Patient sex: M
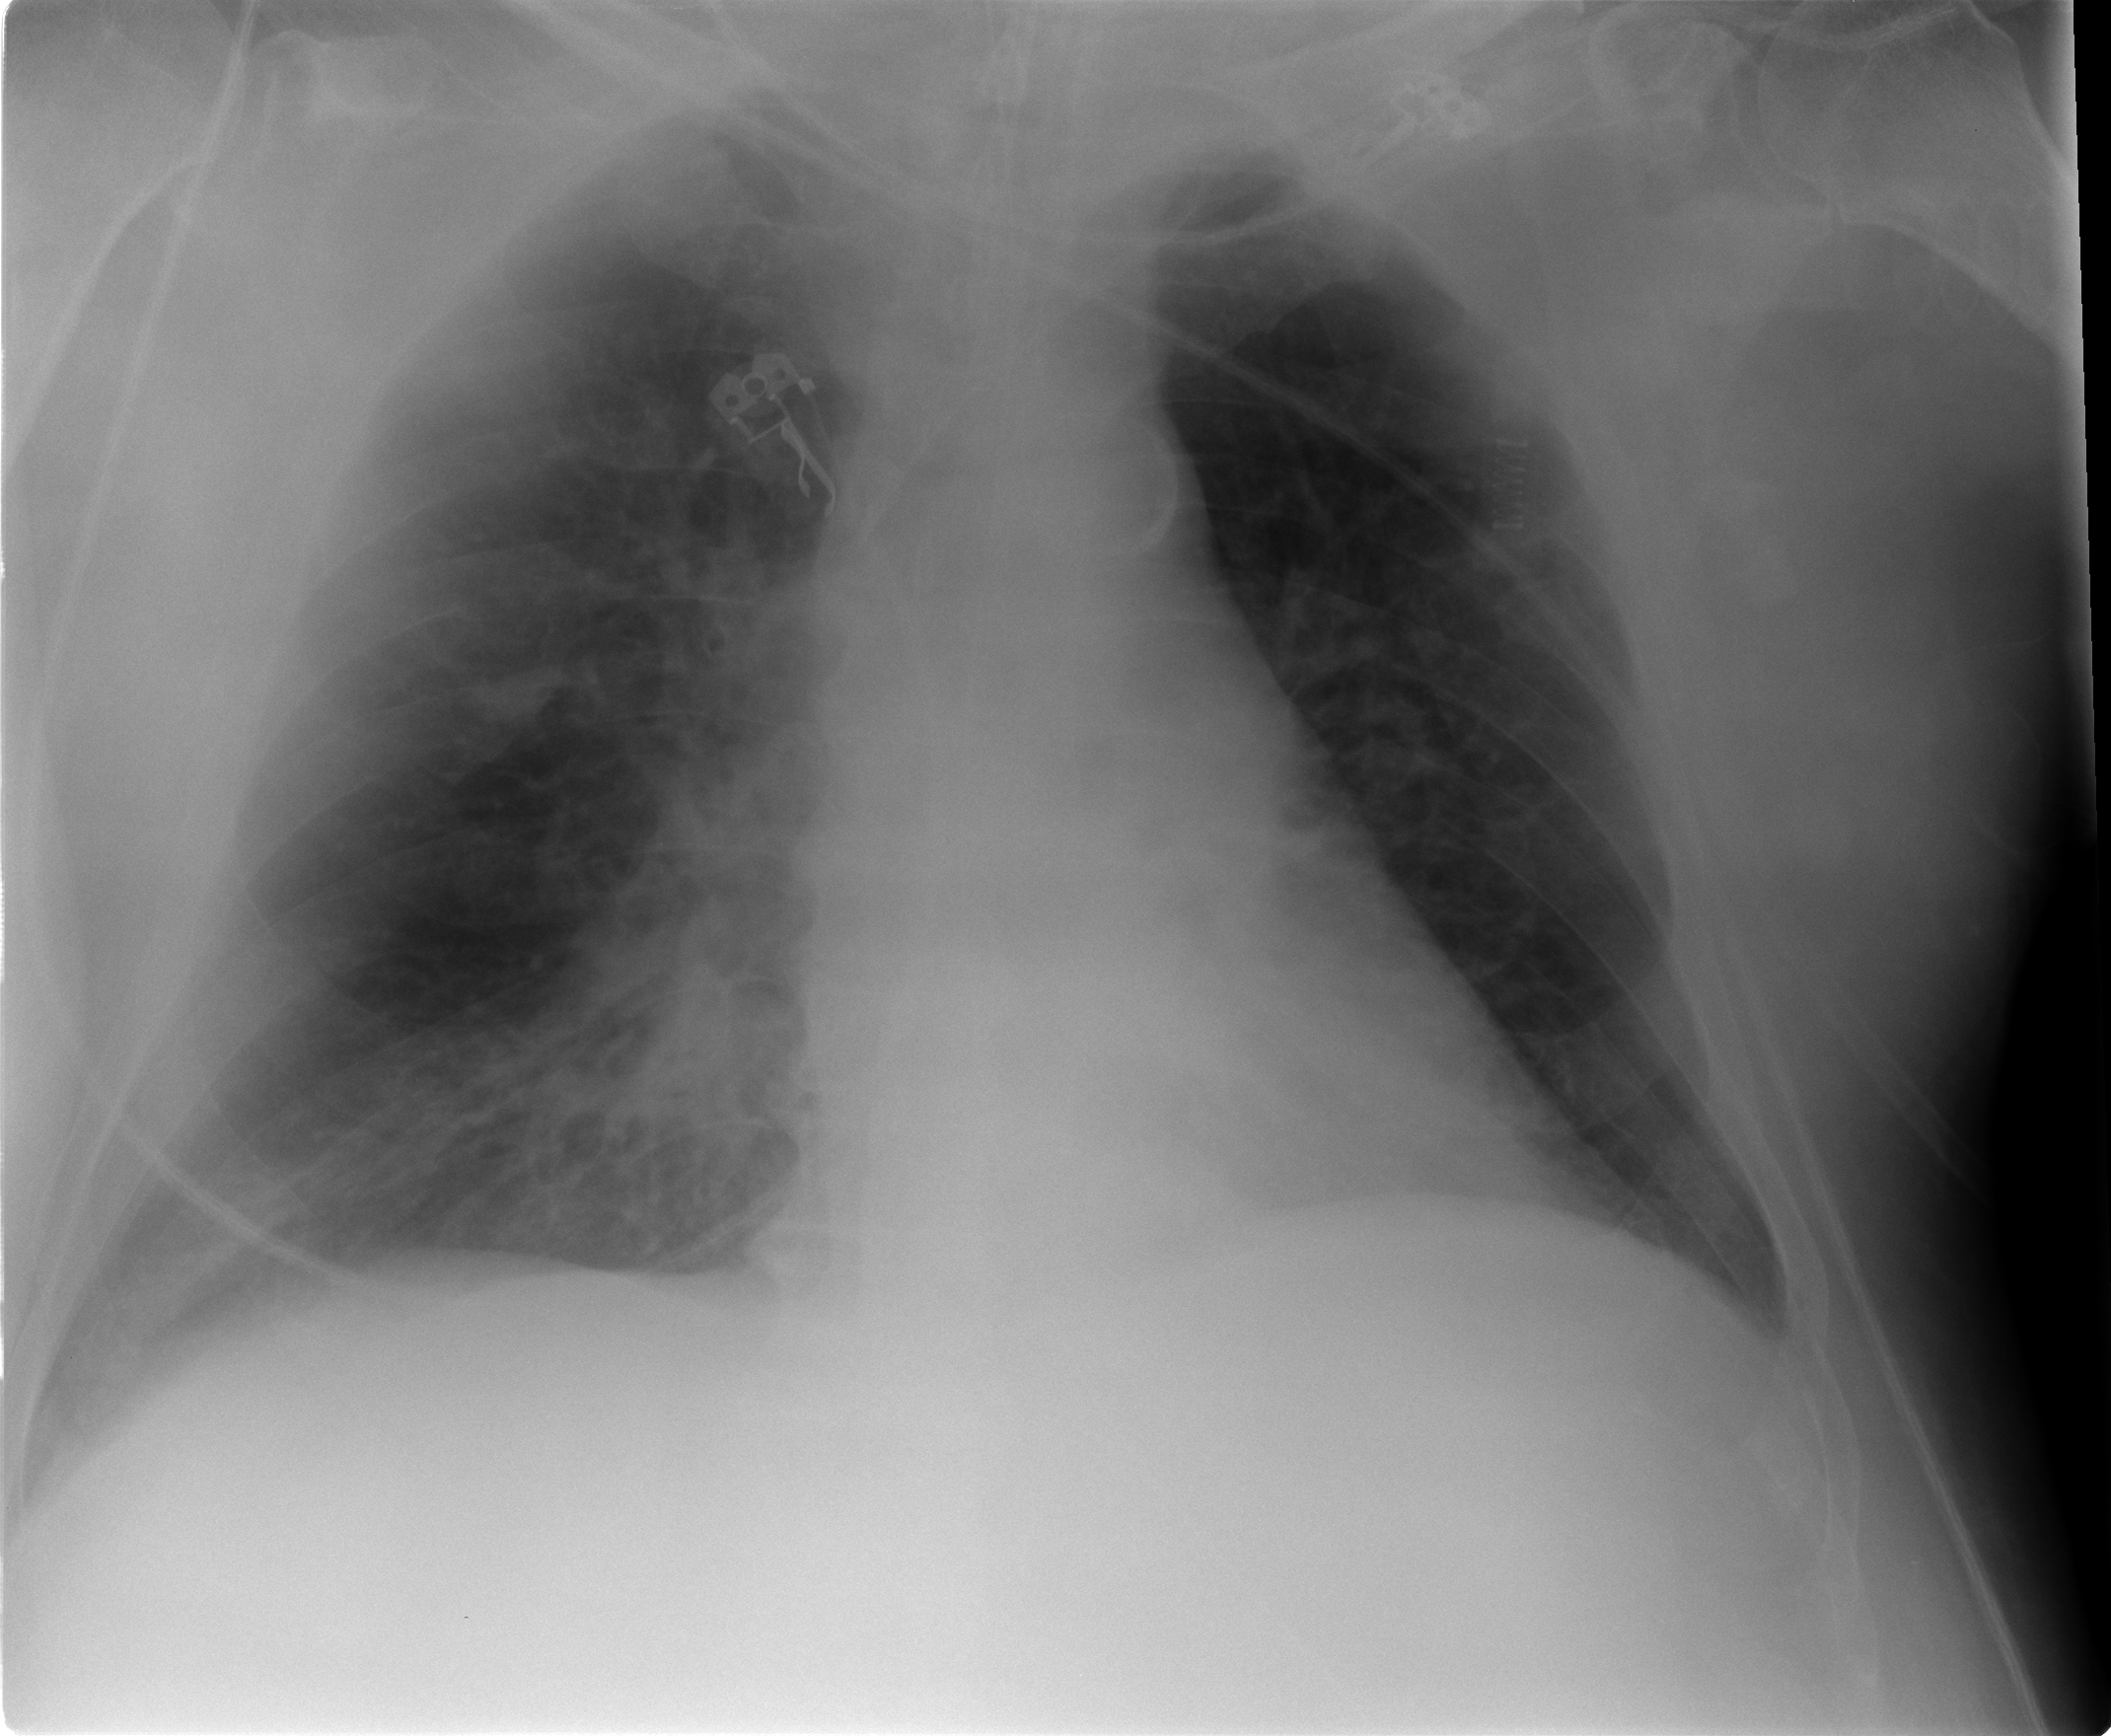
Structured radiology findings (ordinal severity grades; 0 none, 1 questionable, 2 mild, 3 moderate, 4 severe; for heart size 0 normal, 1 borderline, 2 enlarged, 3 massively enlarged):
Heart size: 0
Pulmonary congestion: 2
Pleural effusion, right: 0
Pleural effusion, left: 0
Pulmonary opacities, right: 0
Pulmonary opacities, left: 0
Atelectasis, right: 1
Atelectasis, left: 1